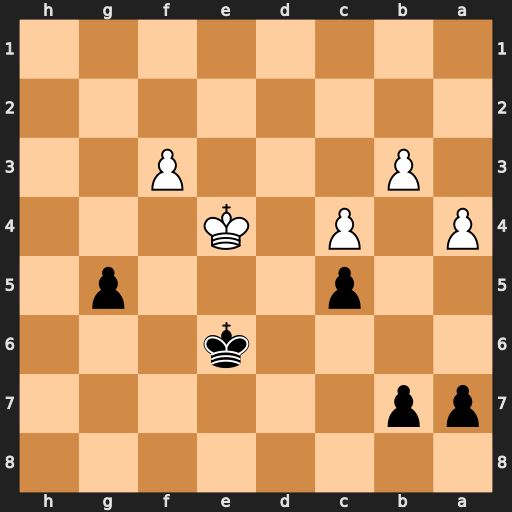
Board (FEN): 8/pp6/4k3/2p3p1/P1P1K3/1P3P2/8/8
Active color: b
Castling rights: -
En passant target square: -
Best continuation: b6 f4 g4 f5+ Kf6 Kf4 g3 Kxg3 Kxf5